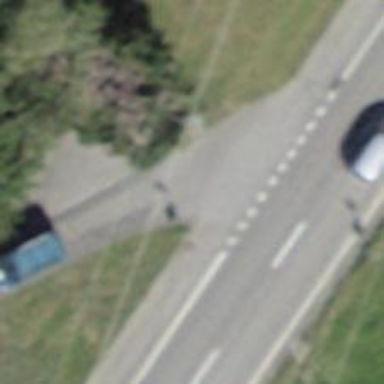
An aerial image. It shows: Bus stop along the road.